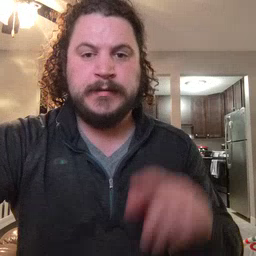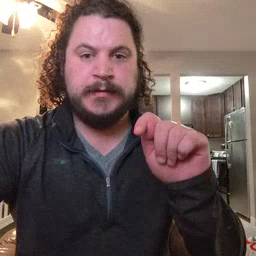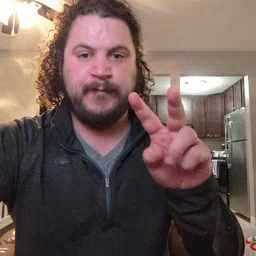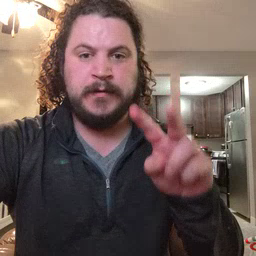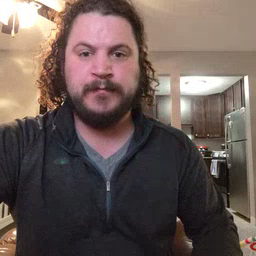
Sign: TV